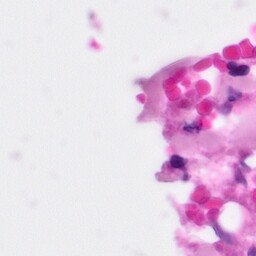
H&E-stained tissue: Pancreatic